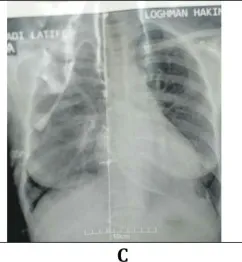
Anterior-posterior. Views of patient's chest x-ray.
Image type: radiology (x_ray)